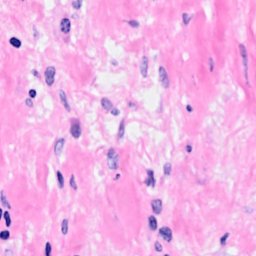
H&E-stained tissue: Breast